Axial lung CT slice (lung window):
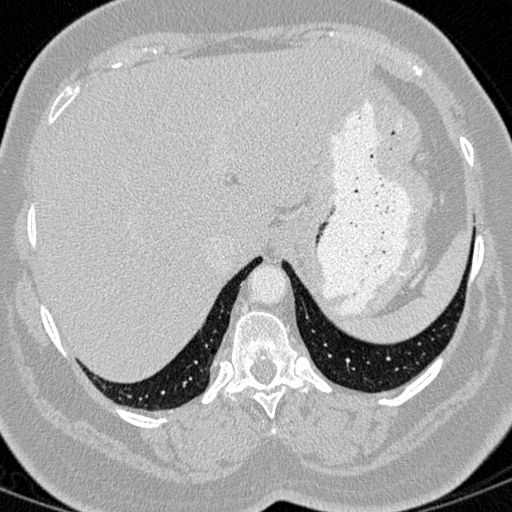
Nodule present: no